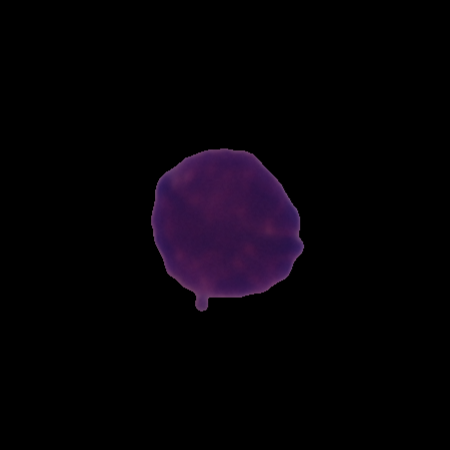
Label: healthy